Interaction volume radius: 5 \u00c5
Interaction volume height: 10 \u00c5
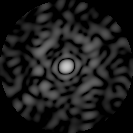
Disorder parameter: 0.8418